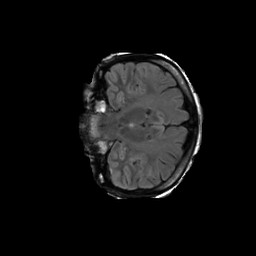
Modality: FLAIR
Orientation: coronal
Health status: ill
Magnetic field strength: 3 T